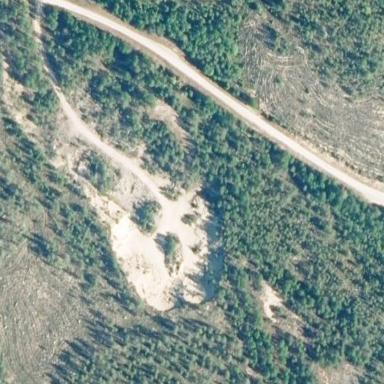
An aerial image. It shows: Quarry with gravel as the main resource.